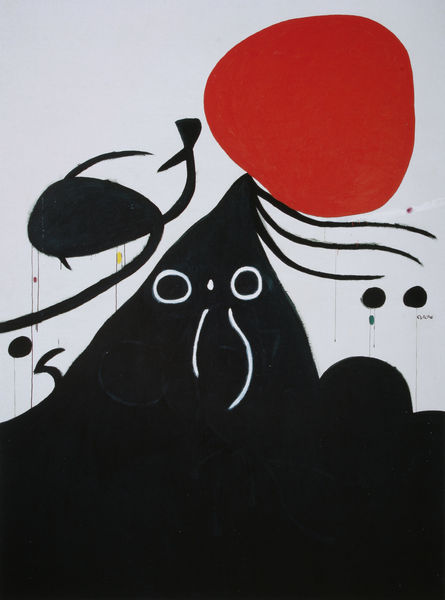
Titel: Femme devant le soleil I, Frau vor der Sonne I
Künstler: Joan Miró
Standort: Barcelona
Institution: Fundació Joan Miró
Schlagwörter: berg, mann, weiß, hintergrund, hut, nase, schwarz, rot, tier, bart, augen, gesicht, spitze, signatur, figur, haare, maus, abstrakt, modern, formen, linien, striche, punkte, offen, rechteck, form, gespenst, kreise, plakat, selbstbildnis, fleck, gefüllt, blasen, miro, anstrakt, maulwurf, nilpferd, schwaqrz, joan, joan miro, notenlinie, seelöwe, seepferd, sespenst